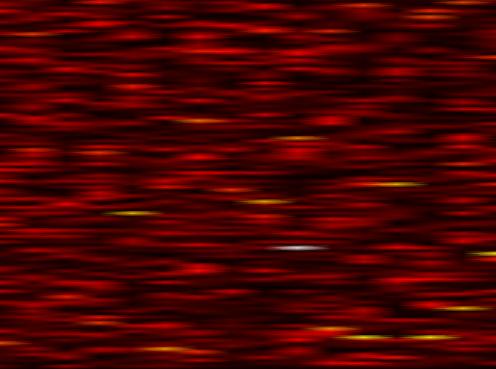
Label: FOFDM